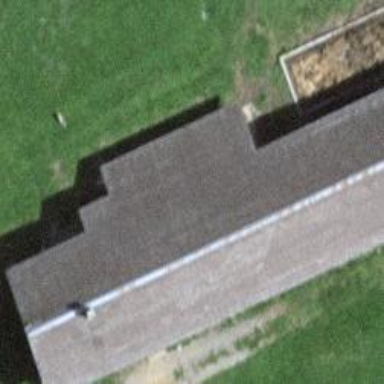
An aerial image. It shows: Gabled roof on farm auxiliary building.